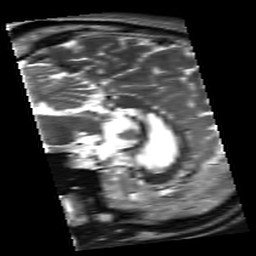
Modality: inplaneT2
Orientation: sagittal
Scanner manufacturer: siemens
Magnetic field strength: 3 T
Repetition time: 6 s
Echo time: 0.057 s